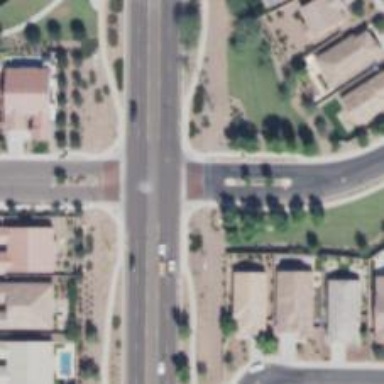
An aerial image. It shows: Unmarked crossing on the road.